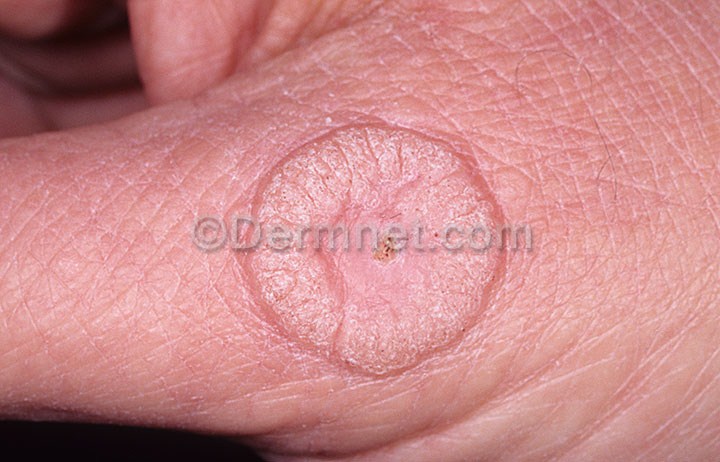
Disease: Warts Molluscum and other Viral Infections